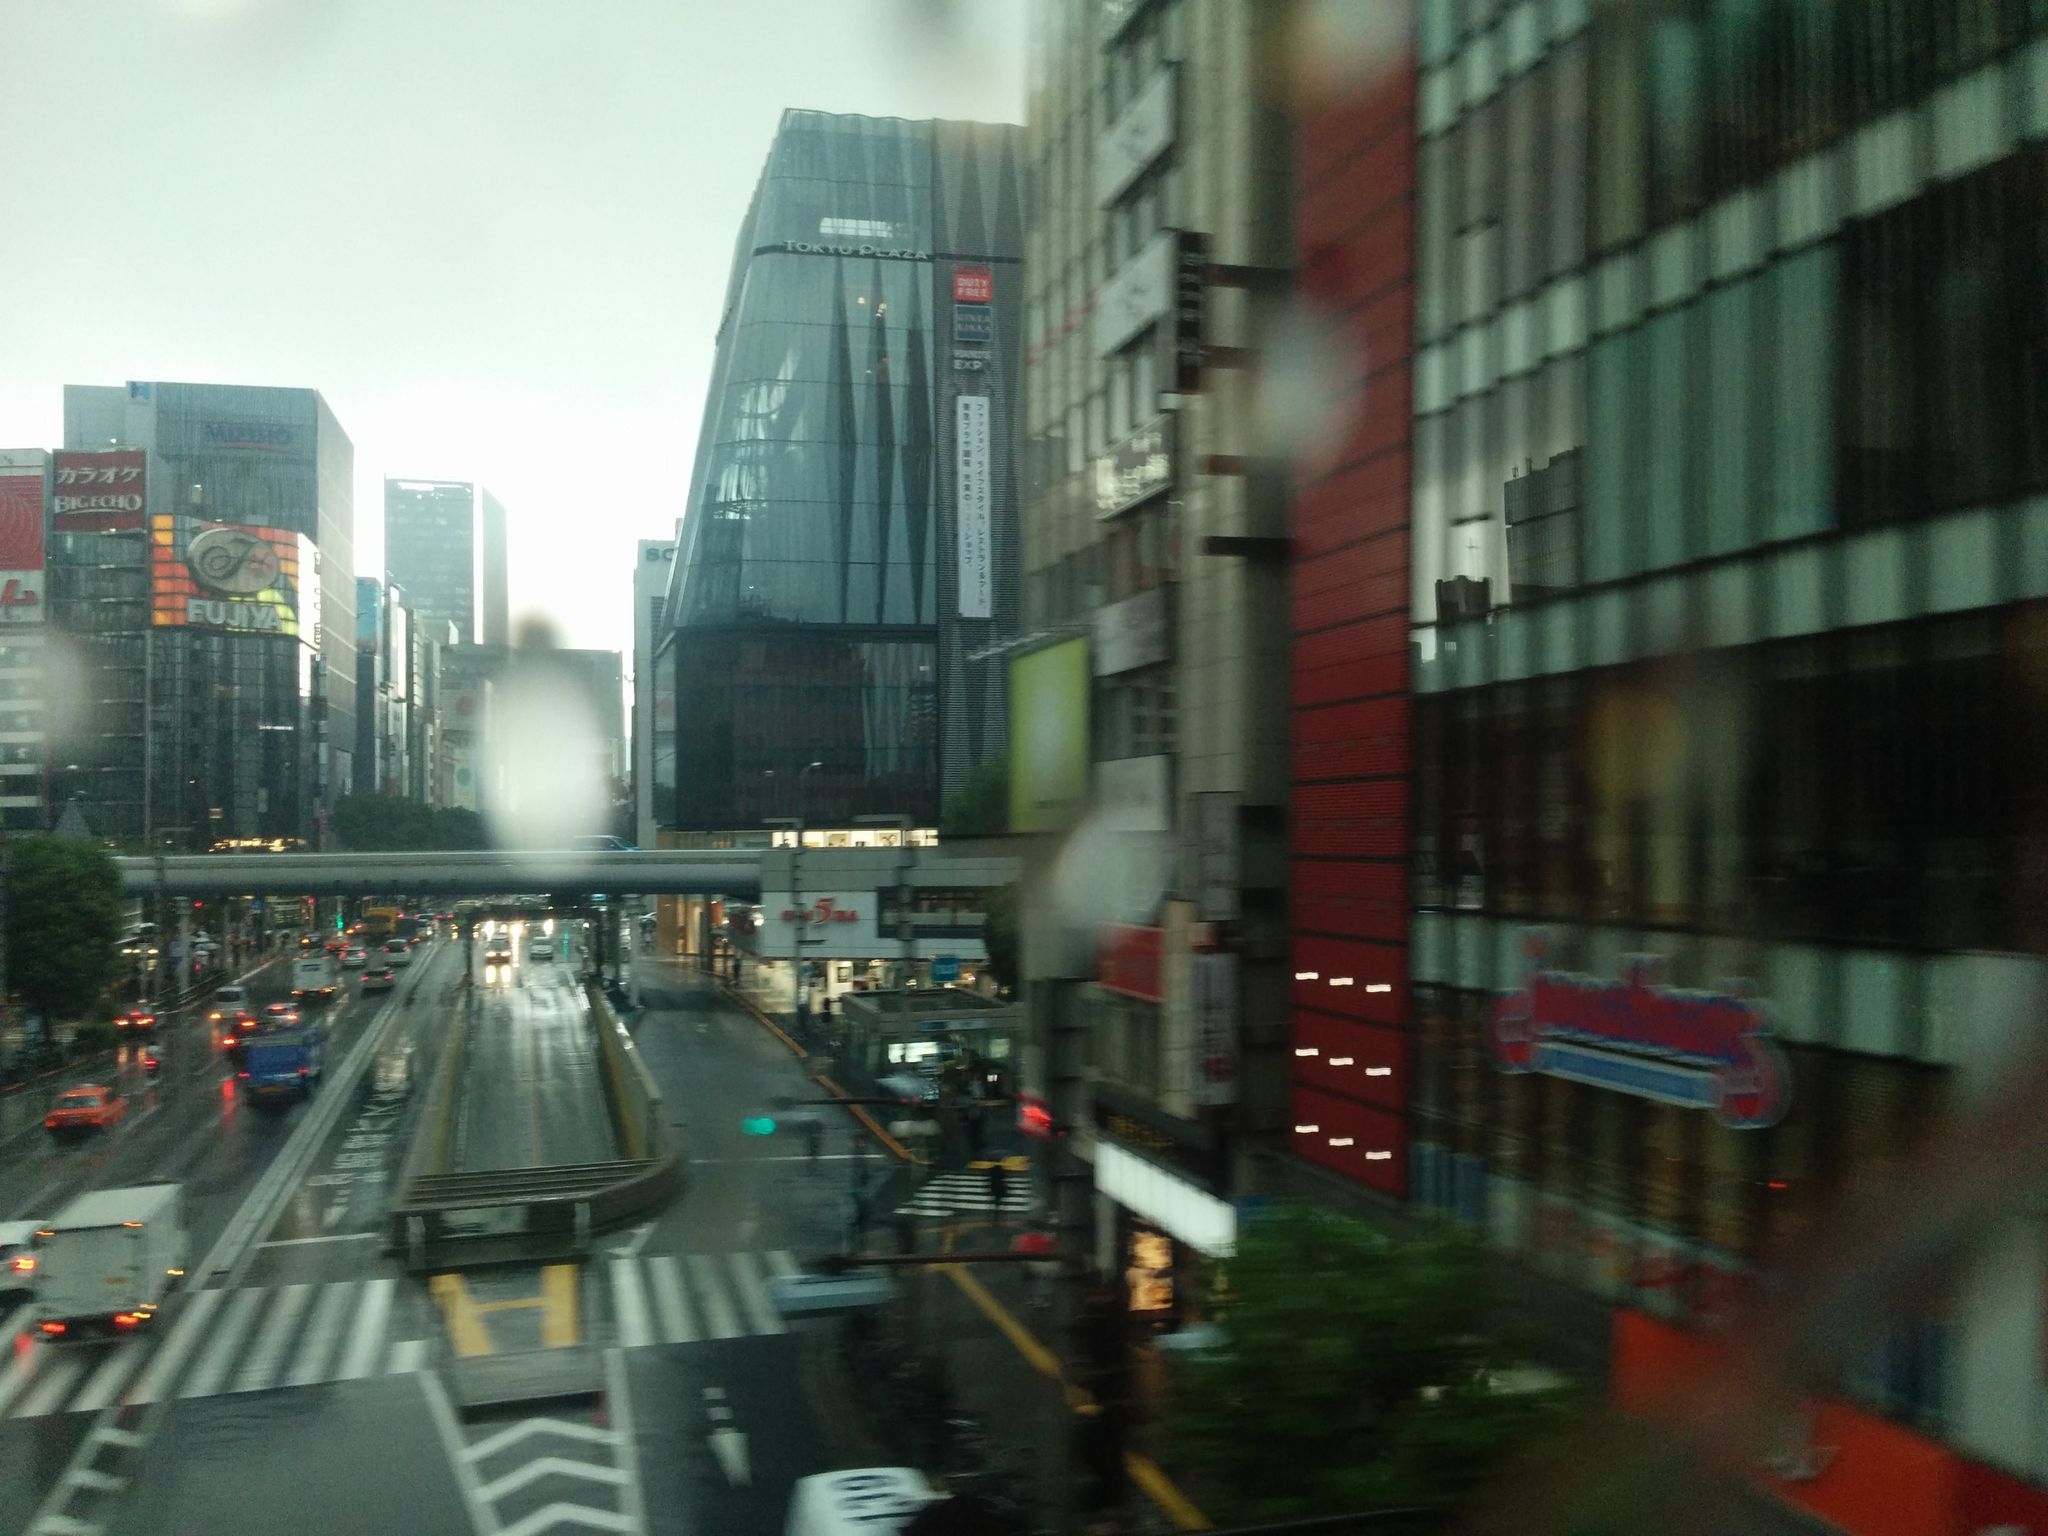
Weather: clear
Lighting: day
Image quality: slightly poor
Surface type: driving surface
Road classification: primary_link, primary
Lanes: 2
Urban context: urban centre
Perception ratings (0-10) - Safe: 6.69, Lively: 8.59, Beautiful: 4.74, Boring: 2.35, Depressing: 1.19, Wealthy: 6.1